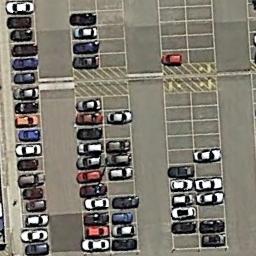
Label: parking_lot